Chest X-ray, PA view. Patient: 56 years old, sex M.
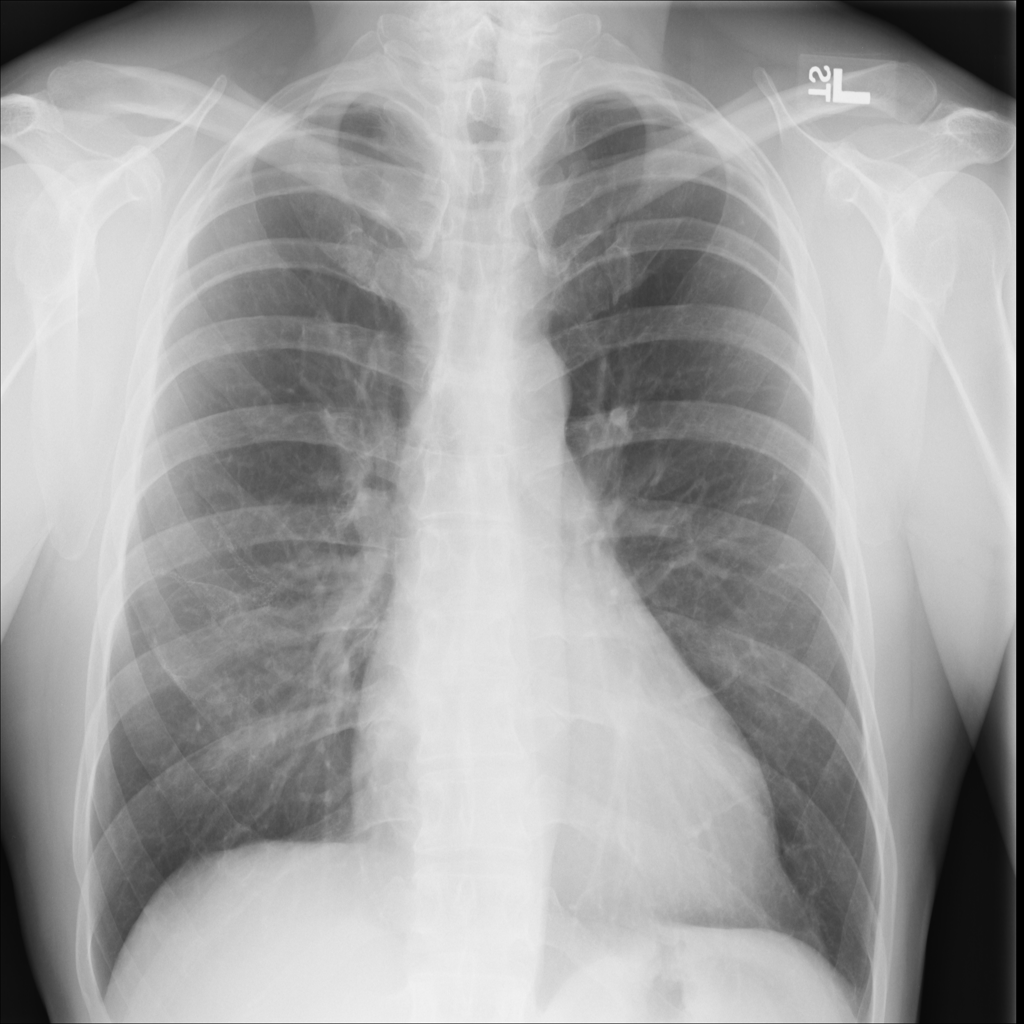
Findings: No Finding